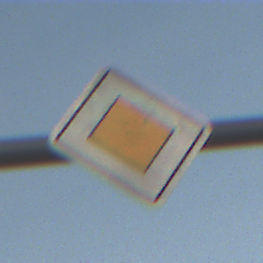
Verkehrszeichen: Vorfahrtsstrasse
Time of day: SunriseSunset
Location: Outdoor (Nature)
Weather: PartlyCloudy
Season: NotSpecified
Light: Natural